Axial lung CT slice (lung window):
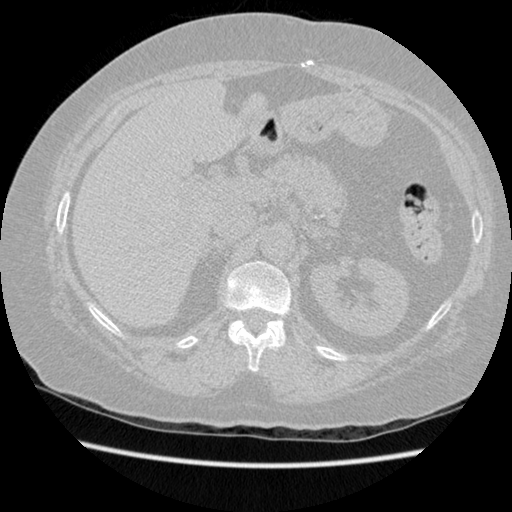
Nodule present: no